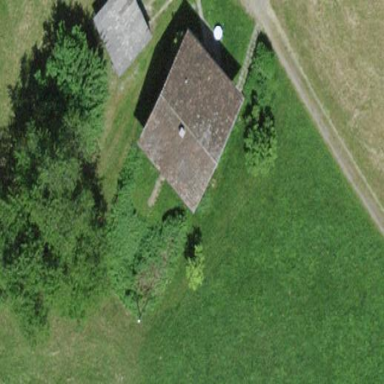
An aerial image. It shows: Farm building.